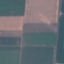
Land use / land cover class: AnnualCrop